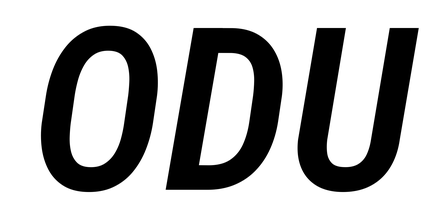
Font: Roboto-Italic_Condensed_SemiBold_Italic